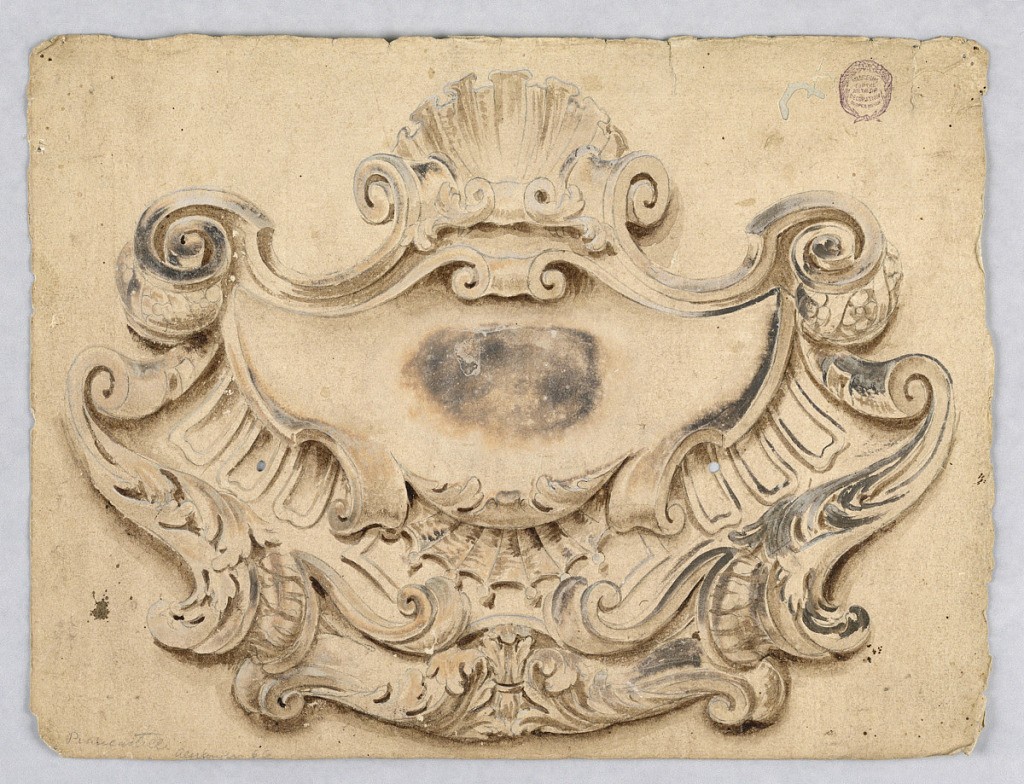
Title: Design for an Escutcheon
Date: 1700–1725
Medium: Pen and ink, brush and wash, white heightening on thick light brown laid paper
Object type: Drawing
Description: An escutcheon crowned by a shell.